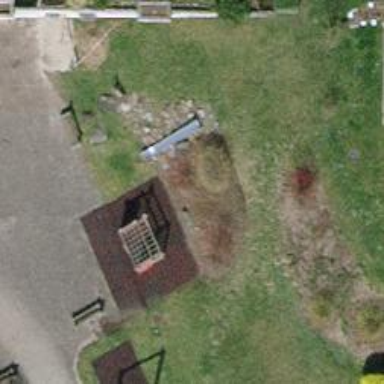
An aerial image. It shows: Playground with slide.